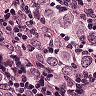
Metastatic tissue present: yes